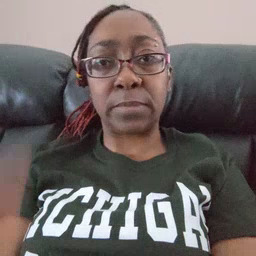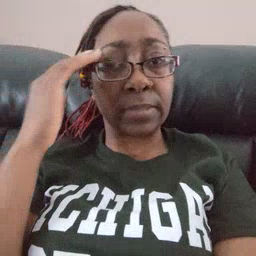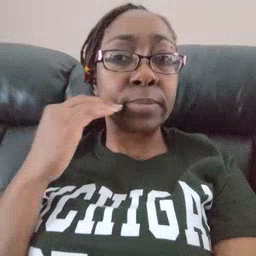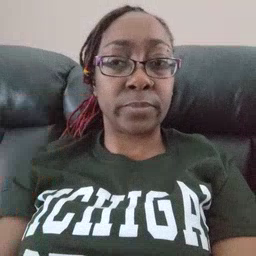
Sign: head